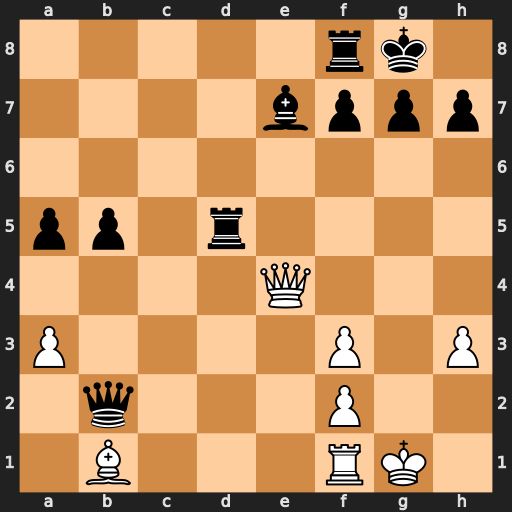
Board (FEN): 5rk1/4bppp/8/pp1r4/4Q3/P4P1P/1q3P2/1B3RK1
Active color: w
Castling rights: -
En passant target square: -
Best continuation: Qxh7#